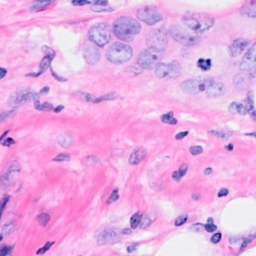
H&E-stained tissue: Breast